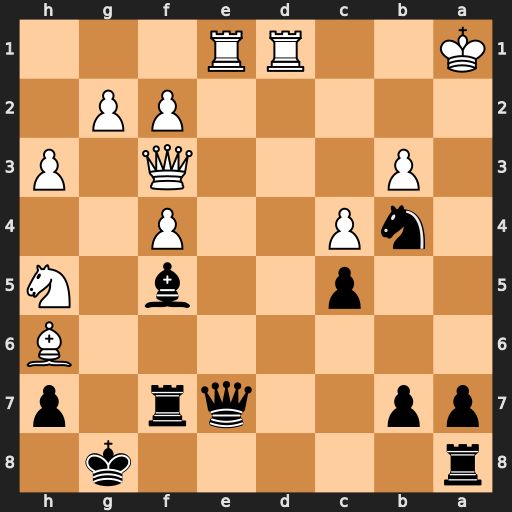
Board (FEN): r5k1/pp2qr1p/7B/2p2b1N/1nP2P2/1P3Q1P/5PP1/K2RR3
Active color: b
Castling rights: -
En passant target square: -
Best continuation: Nc2+ Ka2 Nxe1